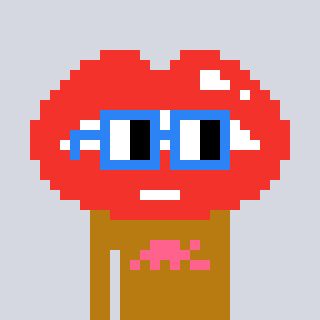
a pixel art character with square blue glasses, a lips-shaped head and a gold-colored body on a cool background